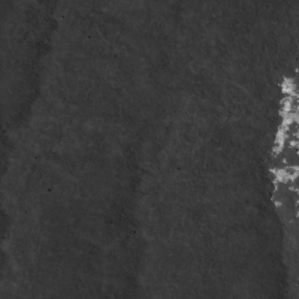
Label: non_frost